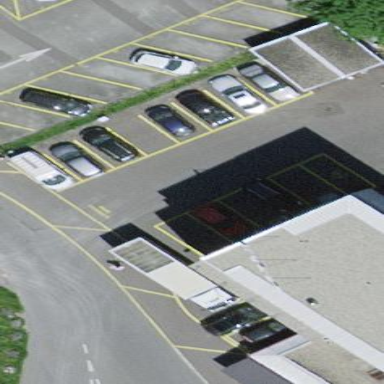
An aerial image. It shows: Asphalt street-side parking area.